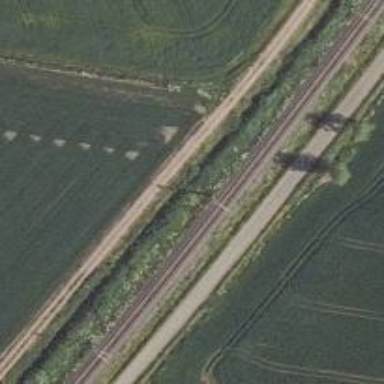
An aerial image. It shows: Railway with continuous electrified contact lines.